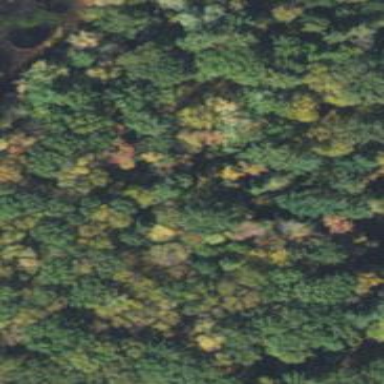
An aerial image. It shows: Nature reserve within forested area.